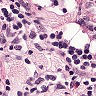
Metastatic tissue present: no